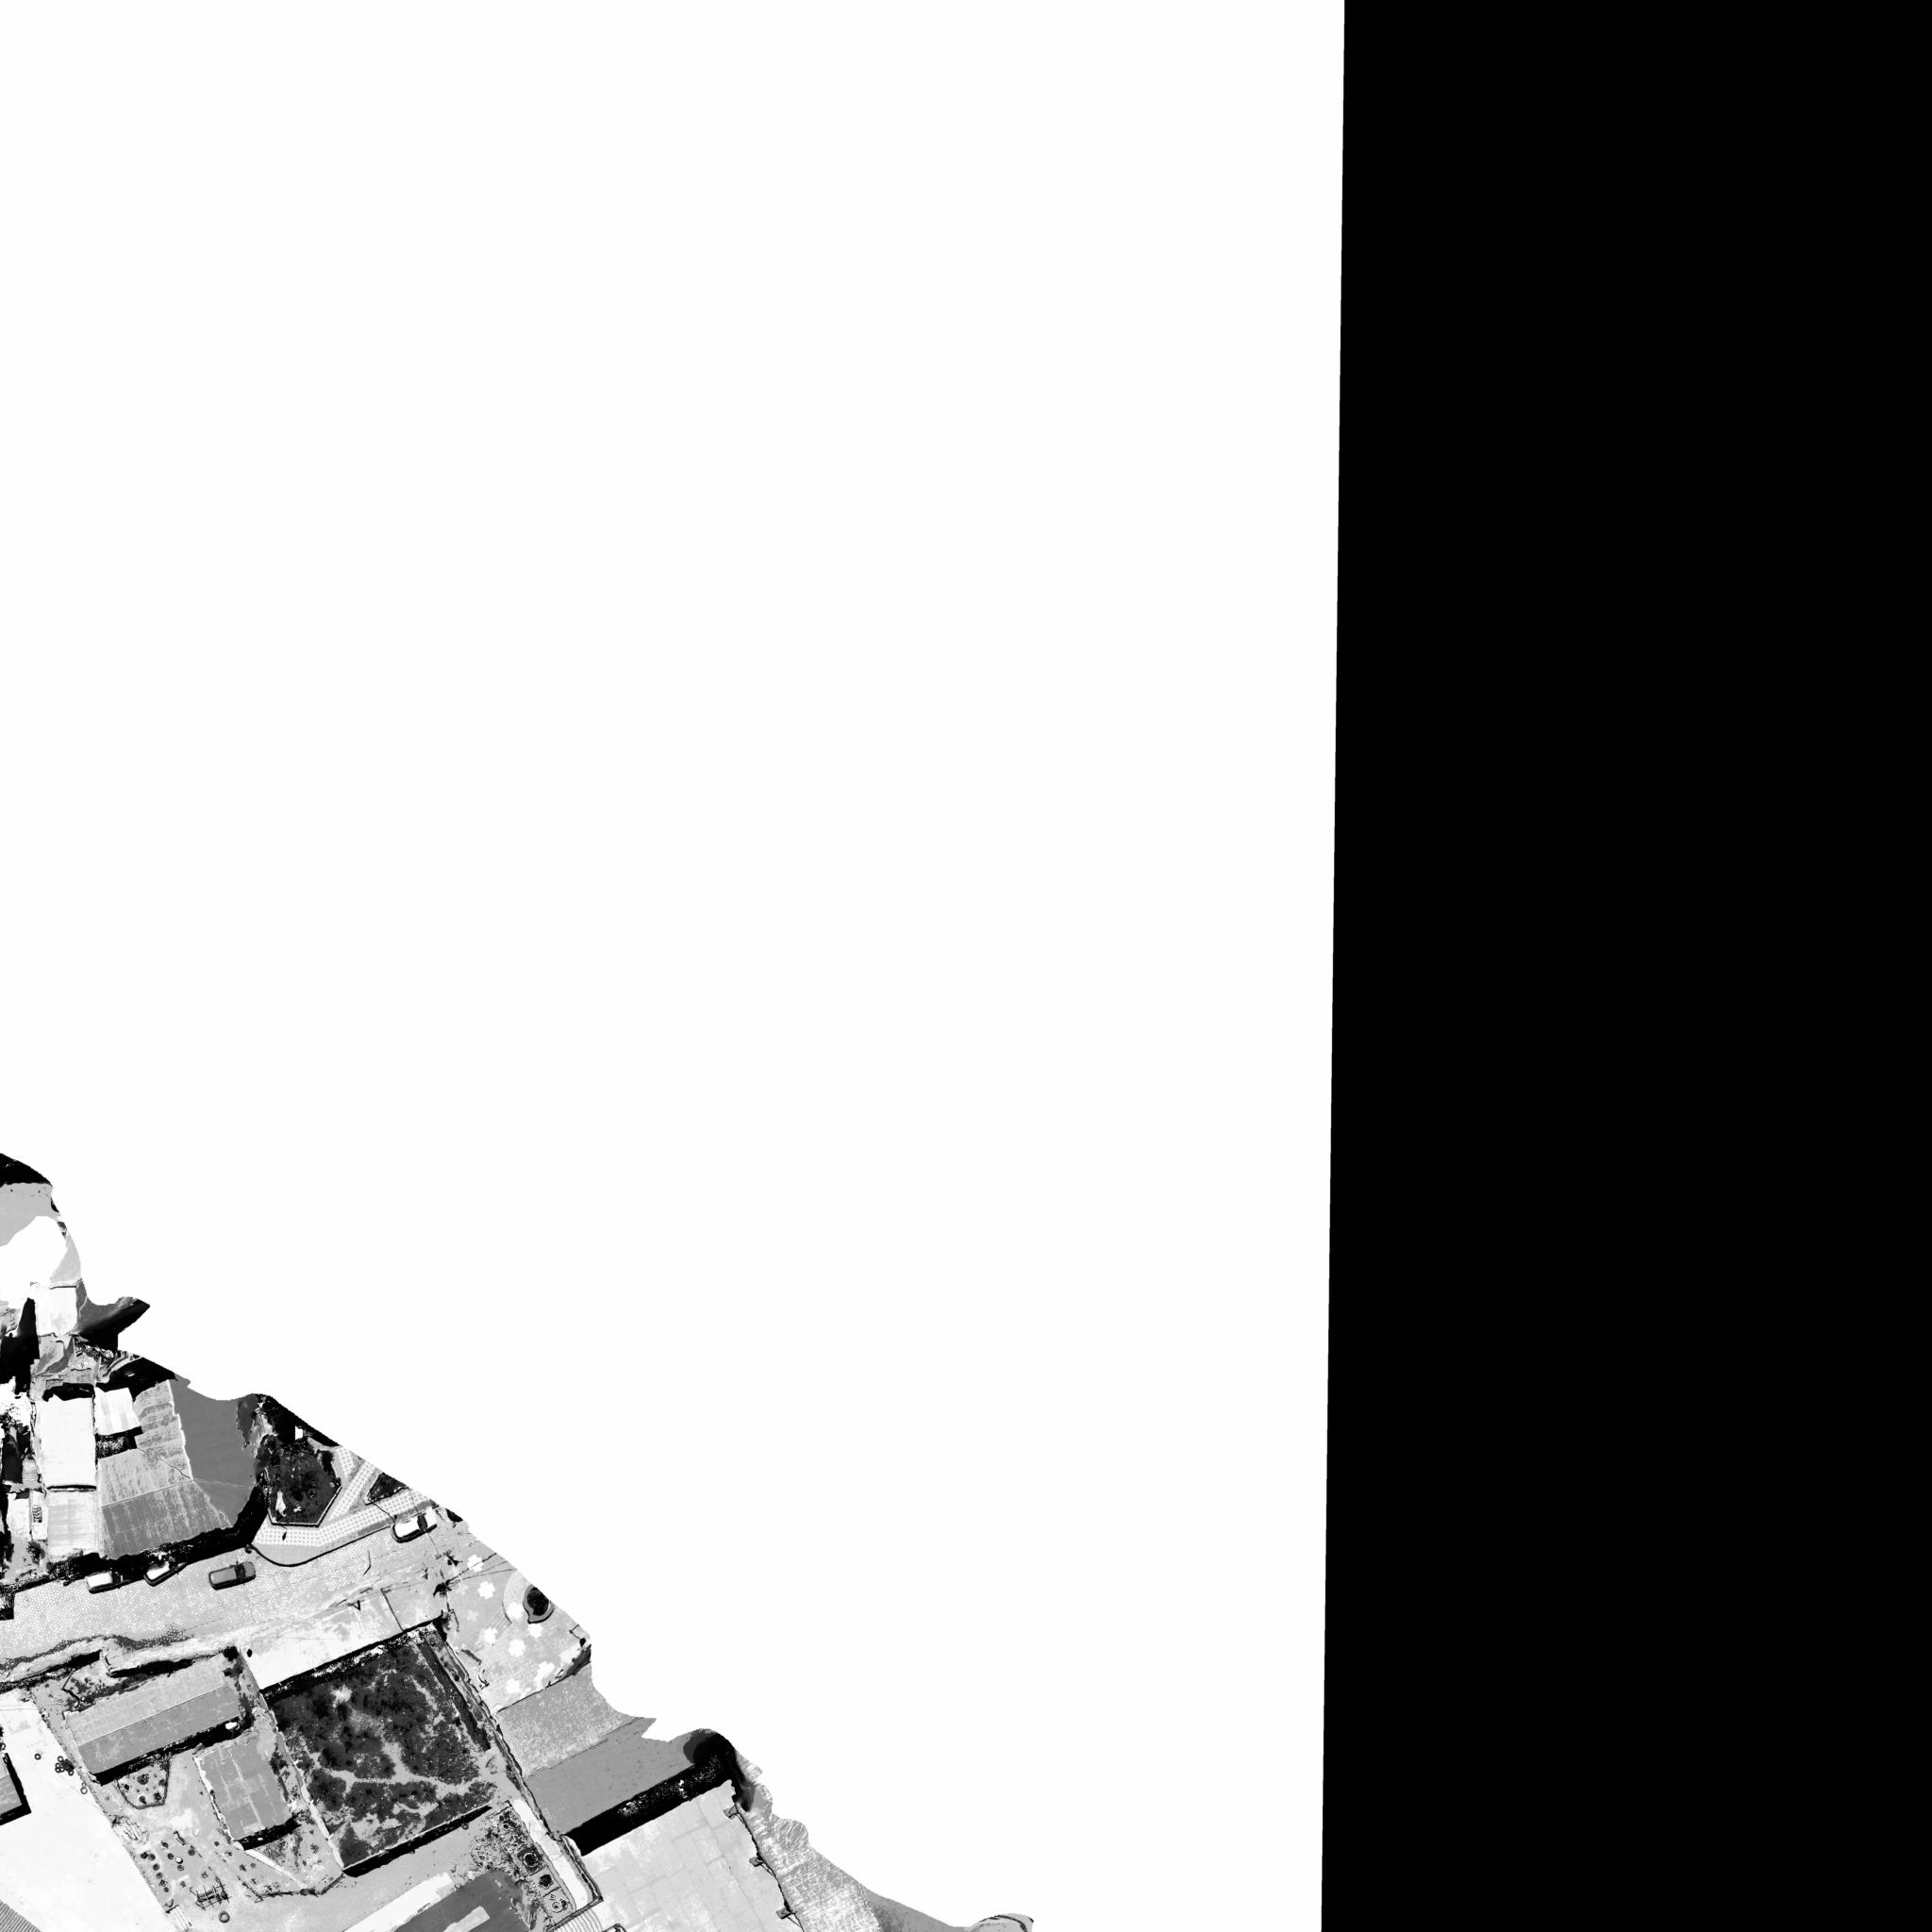
Biome: Bolivian montane dry forests